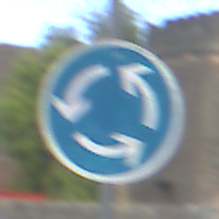
Verkehrszeichen: Kreisverkehr
Umgebung: Outdoor, Suburban
Tageszeit: MorningAfternoon
Wetter: PartlyCloudy
Licht: Natural
Jahreszeit: NotSpecified
Kontrast: LowContrast